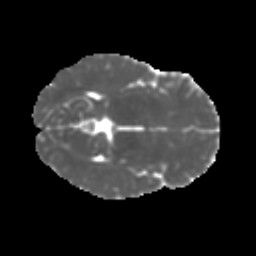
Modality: MD
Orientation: axial
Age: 9
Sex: female
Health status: ill
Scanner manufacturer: ge
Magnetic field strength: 3 T
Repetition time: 6.752 s
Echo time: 0.079 s